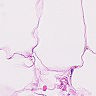
Metastatic tissue present: no